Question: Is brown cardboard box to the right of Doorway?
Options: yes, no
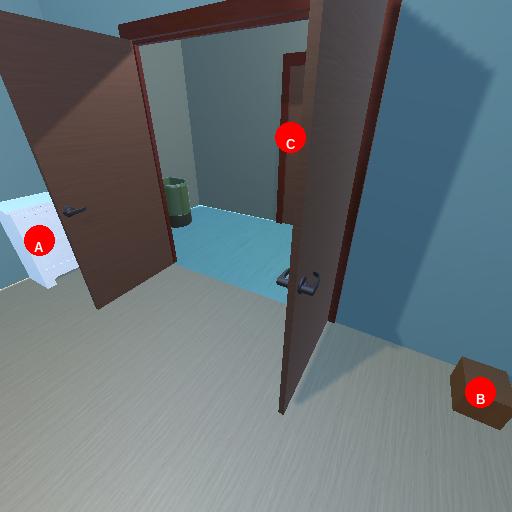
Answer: yes